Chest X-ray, AP view. Patient: 46 years old, sex F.
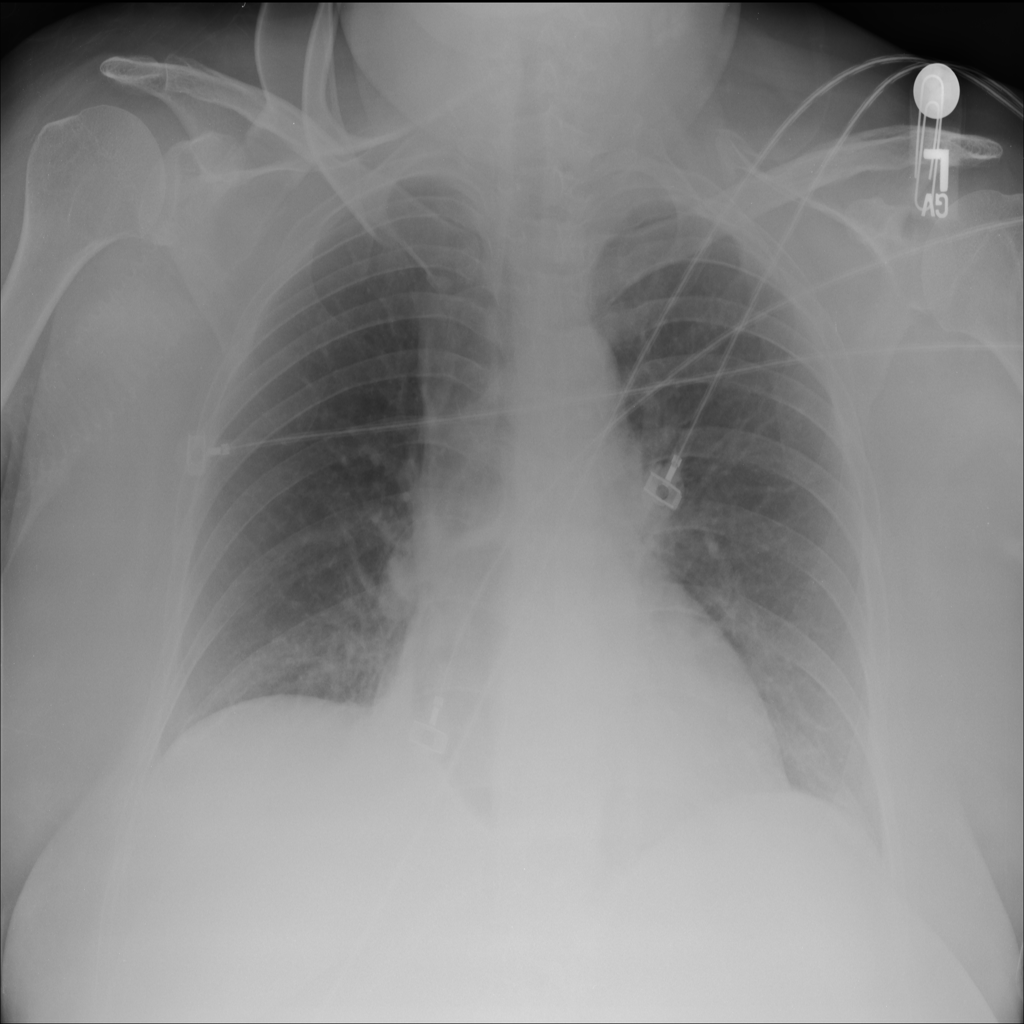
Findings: No Finding